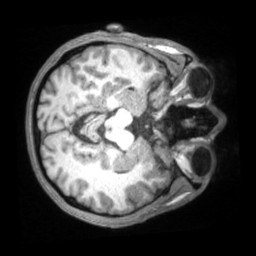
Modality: T1w
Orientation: axial
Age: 34
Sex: male